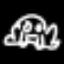
Label: frog